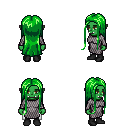
a pixel art fantasy rpg character, female body template, orc, green skin, chain mail, white pants, green extra-long hairstyle, black shoes, four views (front, back, left, right), 2x2 character sprite sheet, small pixel art, hard edges, no anti-aliasing